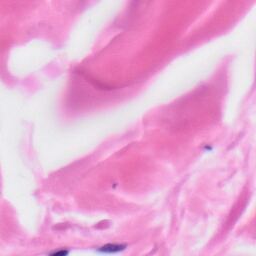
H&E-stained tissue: Skin